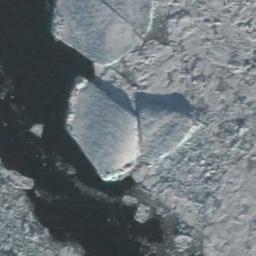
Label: sea_ice